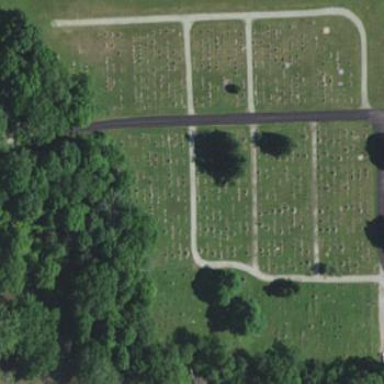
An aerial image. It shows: Cemetery.